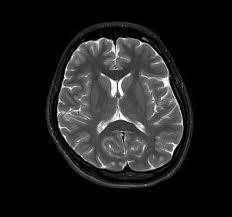
Label: notumor